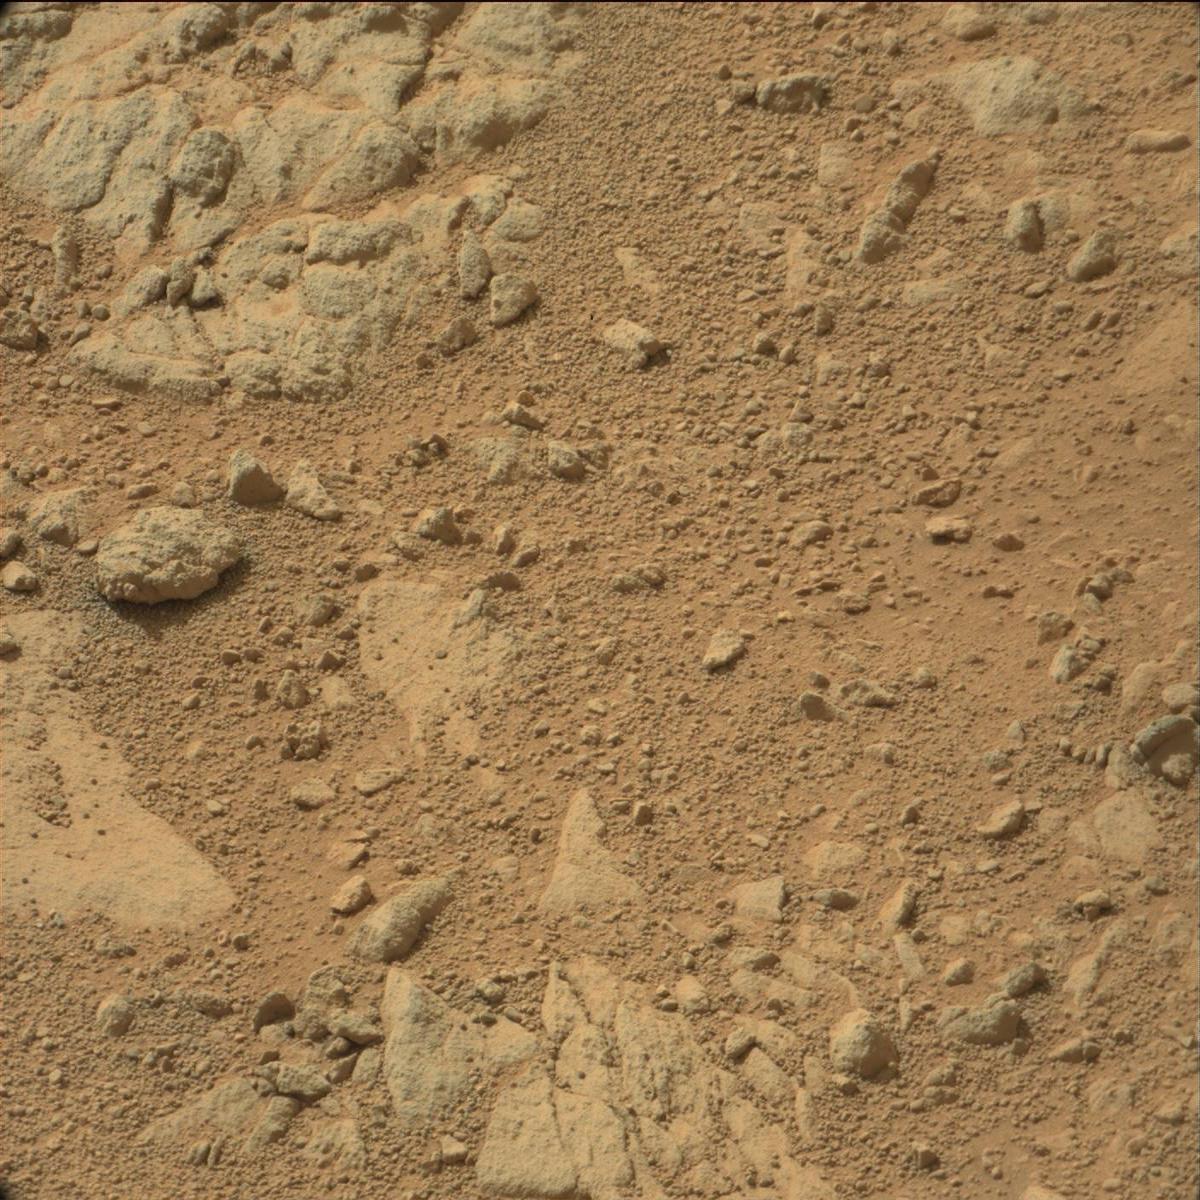
Terrain classes present: Bedrock, Rock, Sand / Soil